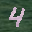
Label: 4